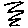
Label: zigzag